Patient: sex F, age 72
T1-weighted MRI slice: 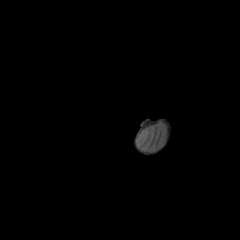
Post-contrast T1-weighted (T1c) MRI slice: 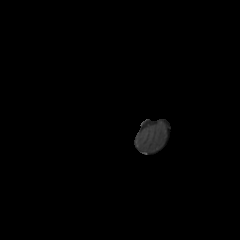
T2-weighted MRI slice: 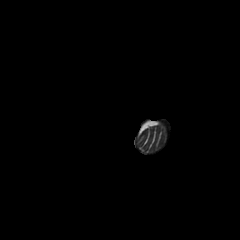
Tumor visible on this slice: no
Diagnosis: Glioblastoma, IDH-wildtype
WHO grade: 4